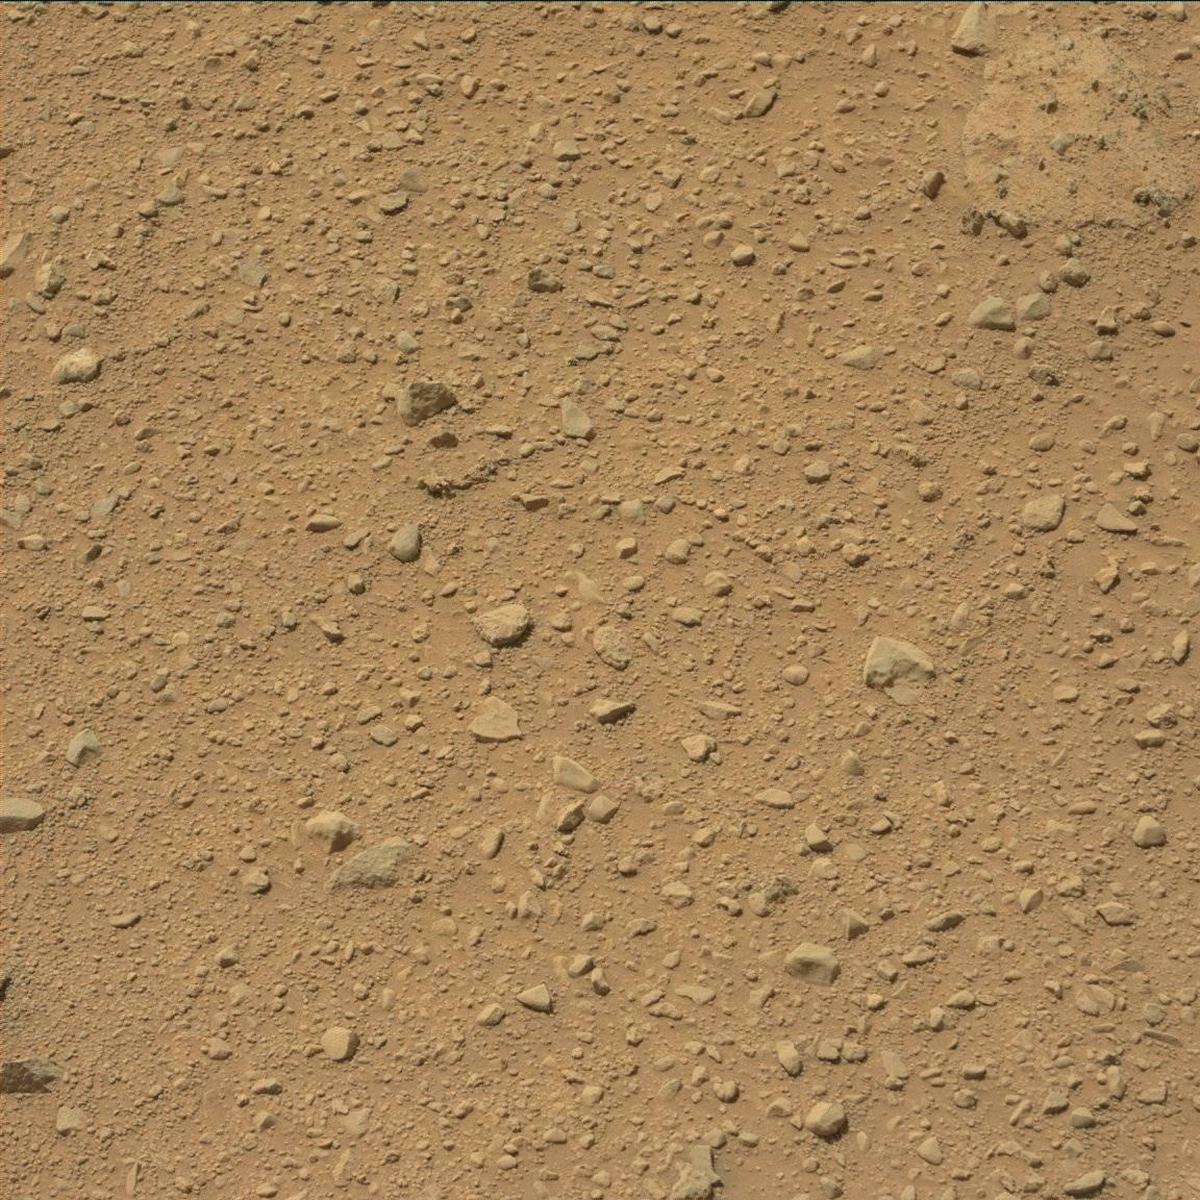
Terrain classes present: Bedrock, Sand / Soil